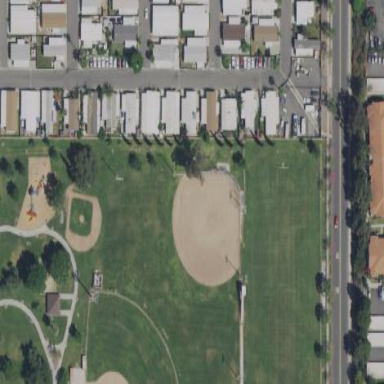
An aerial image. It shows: Baseball pitch for leisure land activities.